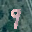
Label: 9